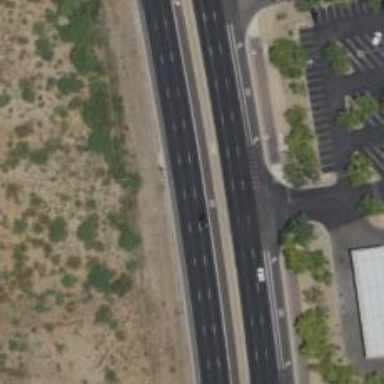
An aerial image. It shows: Trunk highway.